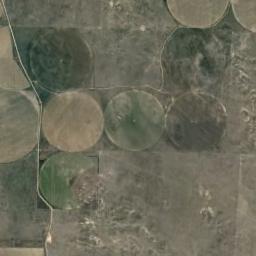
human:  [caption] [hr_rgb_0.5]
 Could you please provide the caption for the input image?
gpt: Several circular farmlands with different colors are neatly arranged on the wasteland .

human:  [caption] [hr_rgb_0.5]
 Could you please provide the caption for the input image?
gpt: There is only one complete circle of farmland .

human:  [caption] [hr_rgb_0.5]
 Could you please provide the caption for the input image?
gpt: Several neatly arranged green and tan mixed circular farmlands with incomplete gardens and semicircles .

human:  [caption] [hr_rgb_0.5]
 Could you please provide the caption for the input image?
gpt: There are some bare circle farmland and green circle farmland .

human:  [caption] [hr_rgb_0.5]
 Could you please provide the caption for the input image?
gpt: There are a few circular farmlands of the same size .